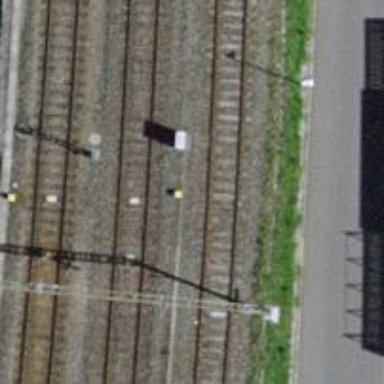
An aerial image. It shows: Railway signal.